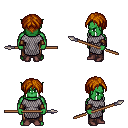
a pixel art fantasy rpg character, male body template, orc, green skin, chain mail, robe skirt, brunette parted hairstyle, cloth bracers, maroon shoes, spear, four views (front, back, left, right), 2x2 character sprite sheet, small pixel art, hard edges, no anti-aliasing